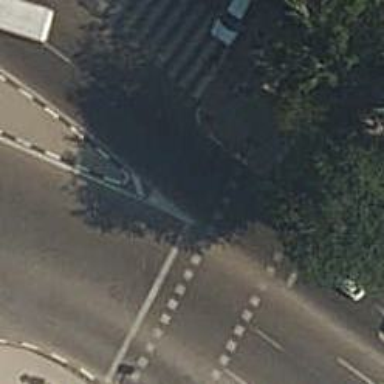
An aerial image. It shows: Road crossing with traffic signals.